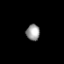
Tissue: prostate
Cell type: T cells
Senescence score: 0.3468
Nuclear area (px): 213
Mean DAPI intensity: 154.516